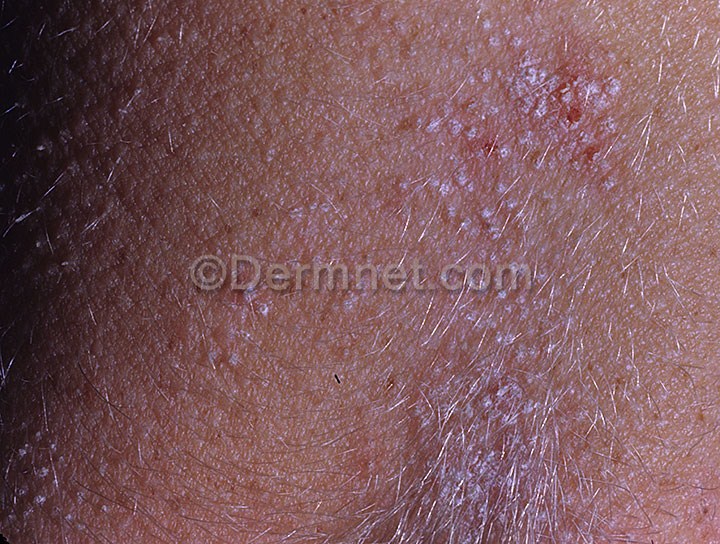
Disease: Psoriasis pictures Lichen Planus and related diseases